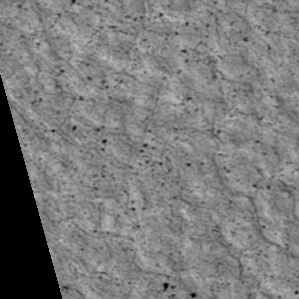
Label: non_frost